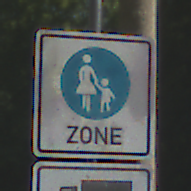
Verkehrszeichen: BeginnFussgaengerzone
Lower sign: MehrspurigeFahrzeugeFrei3
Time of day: Midday
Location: Outdoor (RoadRail)
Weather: Clear
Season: NotSpecified
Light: Natural